Field crop: tomato
Growth stage: 1
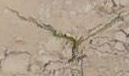
Species: cyperus